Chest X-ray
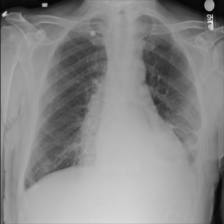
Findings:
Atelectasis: negative
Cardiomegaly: negative
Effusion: negative
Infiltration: negative
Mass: negative
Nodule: negative
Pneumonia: negative
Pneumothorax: negative
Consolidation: negative
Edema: negative
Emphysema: negative
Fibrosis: negative
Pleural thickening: negative
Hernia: negative